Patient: sex F, age 59
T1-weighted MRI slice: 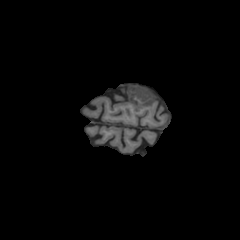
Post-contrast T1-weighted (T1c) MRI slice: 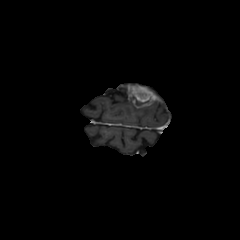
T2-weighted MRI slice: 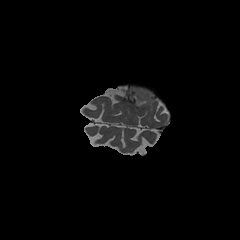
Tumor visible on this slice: yes
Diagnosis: Glioblastoma, IDH-wildtype
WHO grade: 4